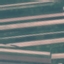
Land use / land cover: AnnualCrop